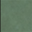
Piece: xx